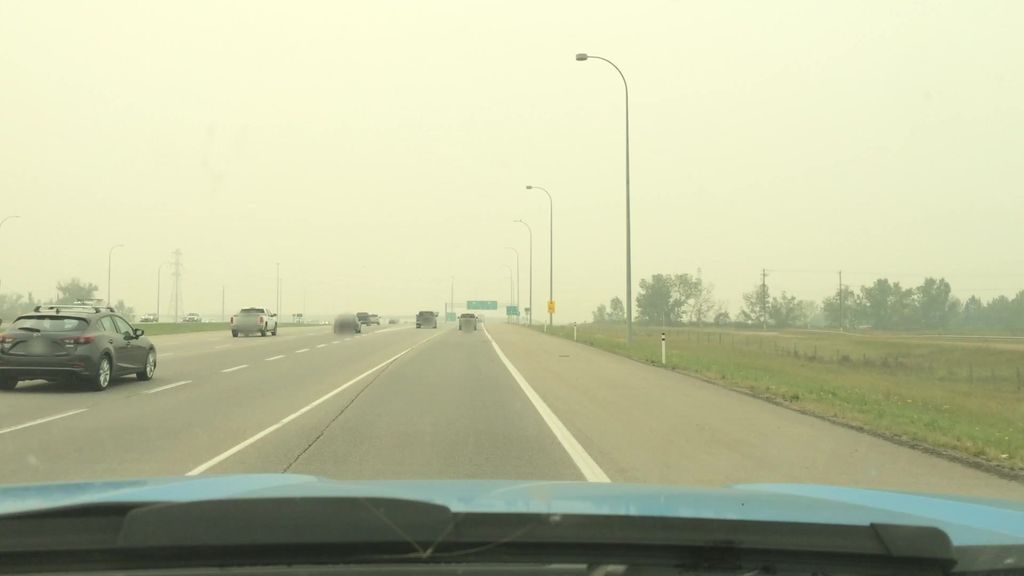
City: calgary